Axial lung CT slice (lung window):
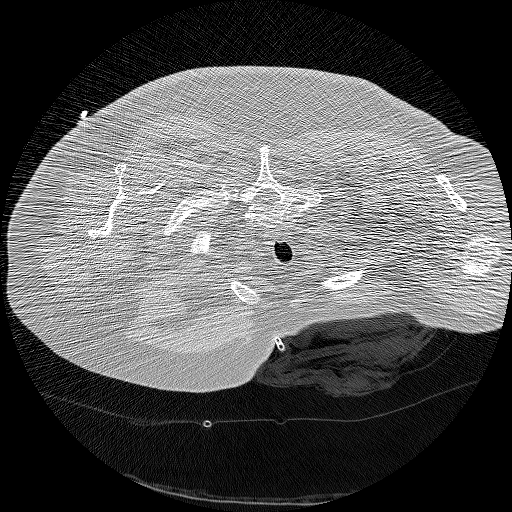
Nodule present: no